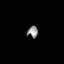
Tissue: skin
Cell type: Epithelial cells
Senescence score: 0.2382
Nuclear area (px): 127
Mean DAPI intensity: 135.433